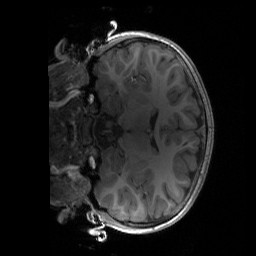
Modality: T1w
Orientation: coronal
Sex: male
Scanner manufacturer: siemens
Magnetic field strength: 3 T
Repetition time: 1.9 s
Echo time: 0.00243 s